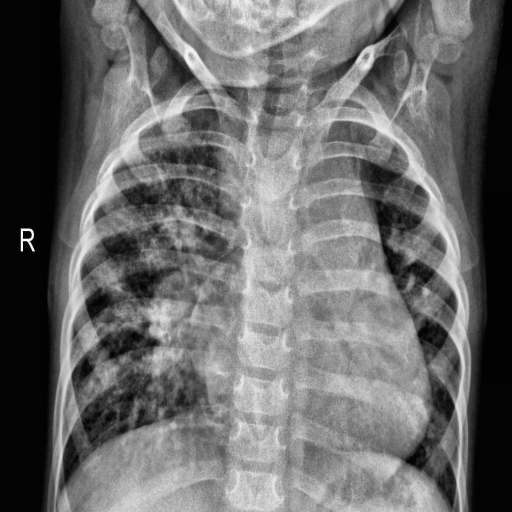
Finding: PNEUMONIA